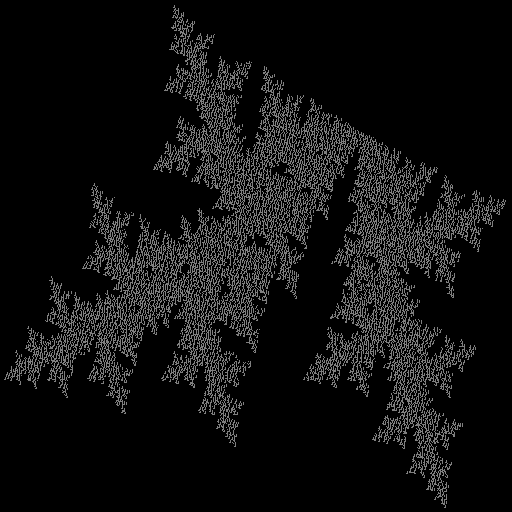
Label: a3